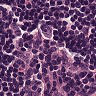
Metastatic tissue present: no